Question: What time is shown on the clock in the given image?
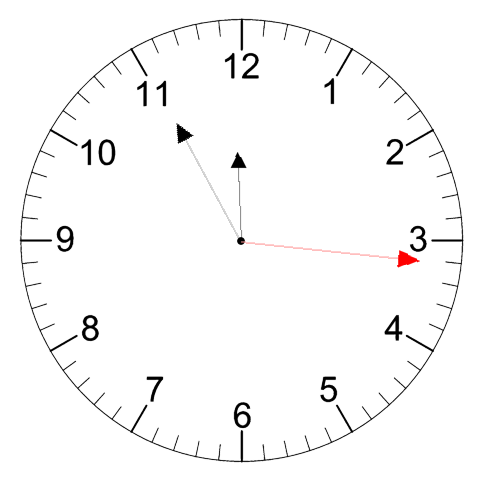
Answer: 11:55:16